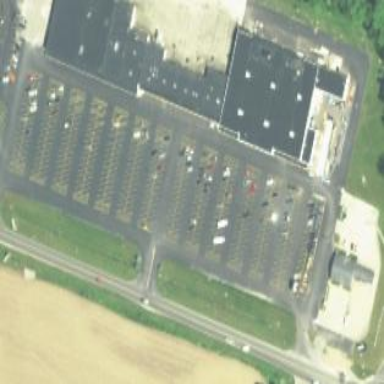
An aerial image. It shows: Parking area with surface.